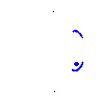
Particle: proton